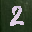
Label: 2